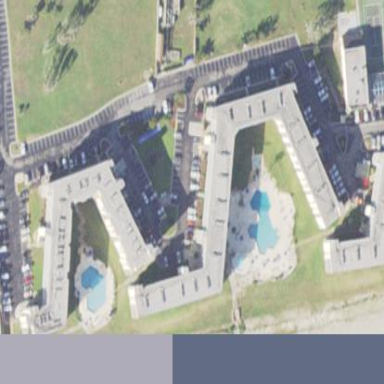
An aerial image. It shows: Apartment building suitable for tourism.